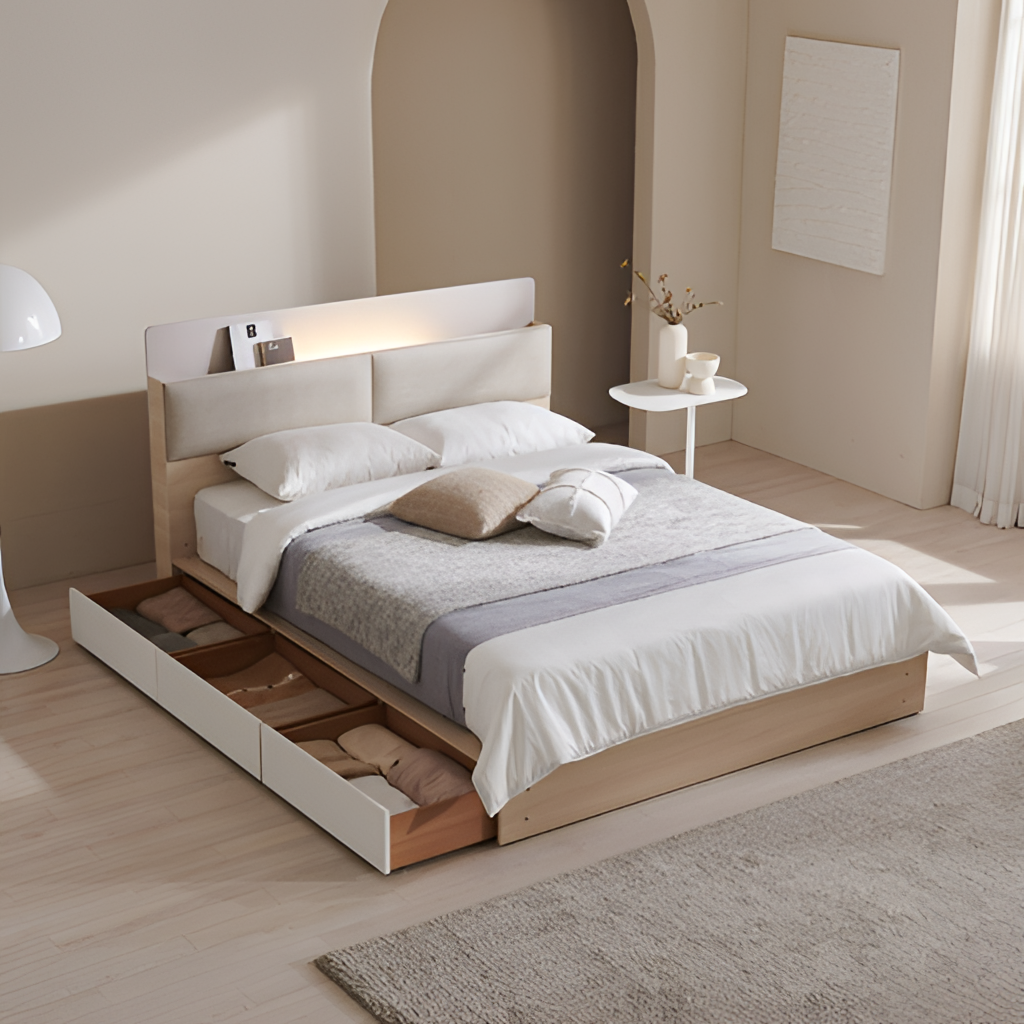
beige wood backlit headboard bed, bedroom, beige paint wallpaper, with solid pattern, beige wood flooring, with plank pattern, contemporary